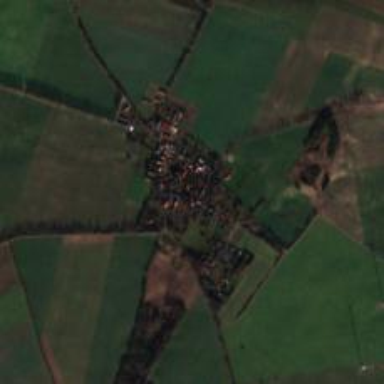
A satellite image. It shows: Village.